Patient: sex F, age 77
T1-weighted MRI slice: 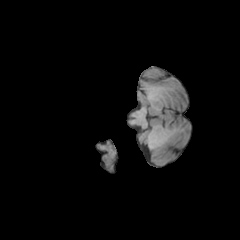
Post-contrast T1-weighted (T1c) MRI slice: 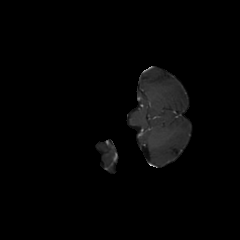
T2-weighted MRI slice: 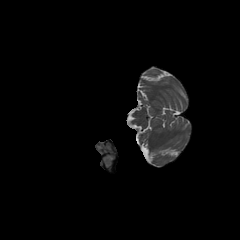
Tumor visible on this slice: no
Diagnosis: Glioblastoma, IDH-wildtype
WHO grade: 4